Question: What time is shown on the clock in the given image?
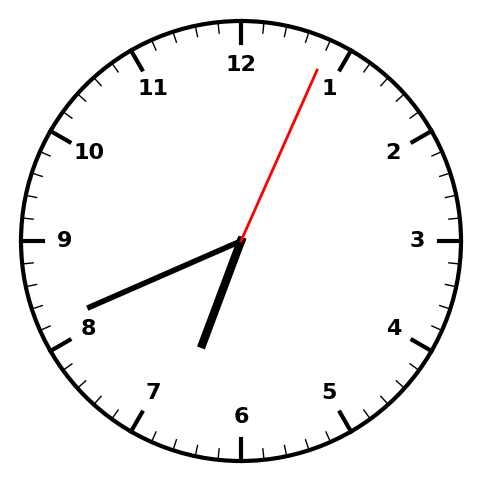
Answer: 06:41:04